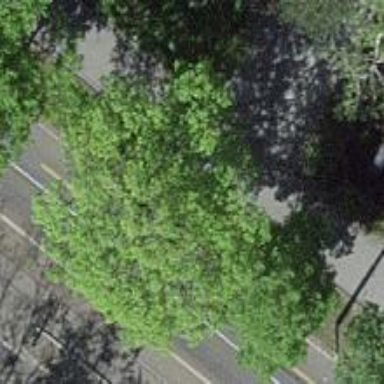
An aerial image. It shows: Tree-lined avenue.